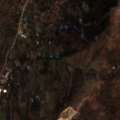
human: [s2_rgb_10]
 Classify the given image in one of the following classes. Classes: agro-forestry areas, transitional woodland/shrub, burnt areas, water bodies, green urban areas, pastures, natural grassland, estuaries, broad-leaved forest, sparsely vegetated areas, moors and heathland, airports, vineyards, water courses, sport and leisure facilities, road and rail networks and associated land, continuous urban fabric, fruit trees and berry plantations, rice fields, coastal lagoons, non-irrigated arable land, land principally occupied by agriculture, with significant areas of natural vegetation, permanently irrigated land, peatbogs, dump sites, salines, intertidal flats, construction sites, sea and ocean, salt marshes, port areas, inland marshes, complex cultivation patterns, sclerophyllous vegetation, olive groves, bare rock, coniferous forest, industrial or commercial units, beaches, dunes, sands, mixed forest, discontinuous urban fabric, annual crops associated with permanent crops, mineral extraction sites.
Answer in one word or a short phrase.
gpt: discontinuous urban fabric, pastures, complex cultivation patterns, land principally occupied by agriculture, with significant areas of natural vegetation, broad-leaved forest